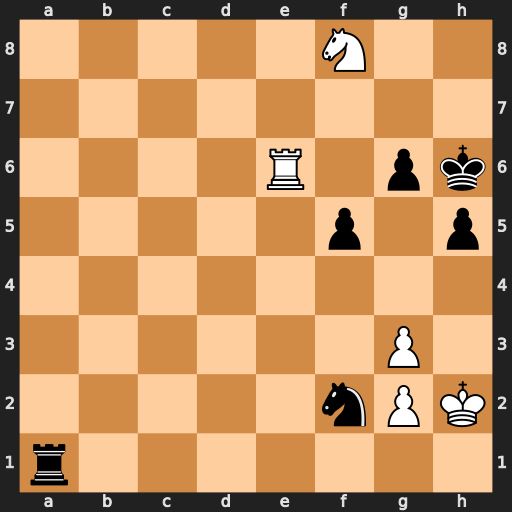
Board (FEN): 5N2/8/4R1pk/5p1p/8/6P1/5nPK/r7
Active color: w
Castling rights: -
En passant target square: -
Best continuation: Rxg6#